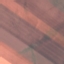
Land use / land cover class: AnnualCrop